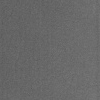
Atmospheric dust classification: not_dusty